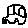
Label: car